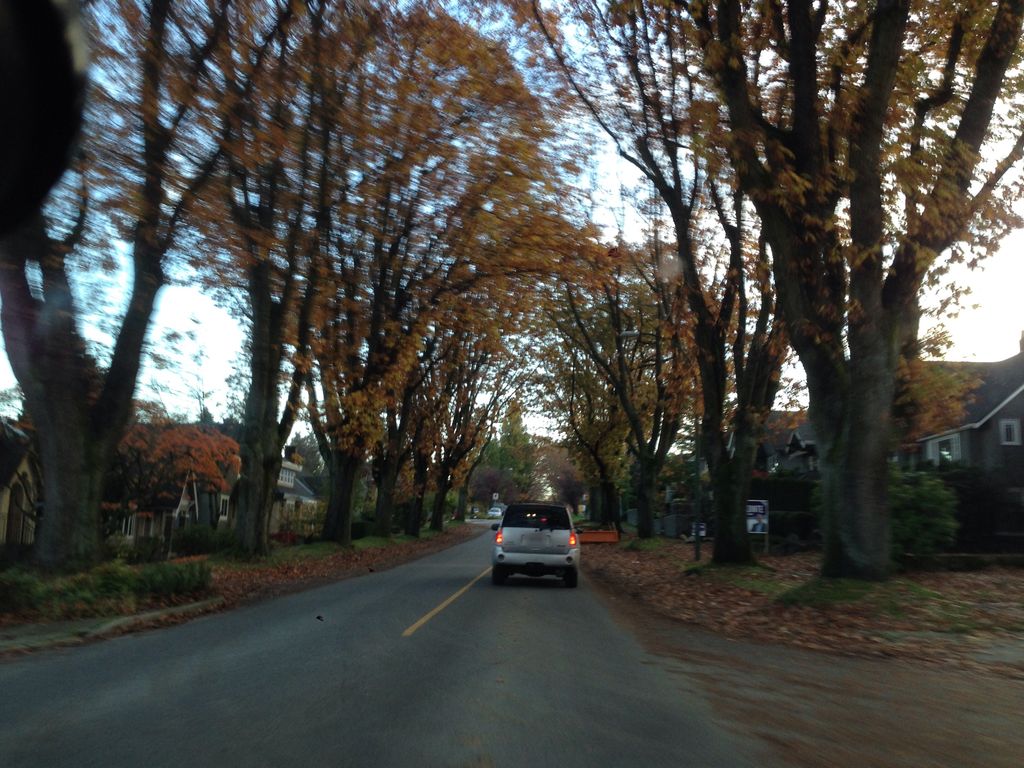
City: vancouver